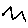
Label: zigzag